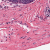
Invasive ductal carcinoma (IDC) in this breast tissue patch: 0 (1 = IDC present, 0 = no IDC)